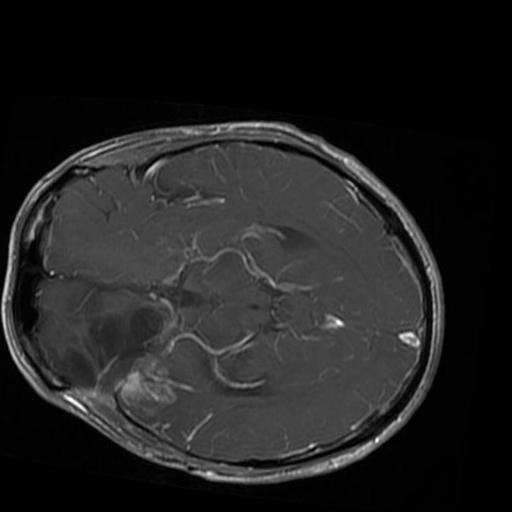
Label: brain_glioma